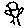
Label: bird